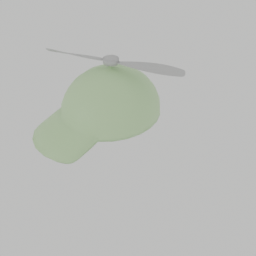
Label: people